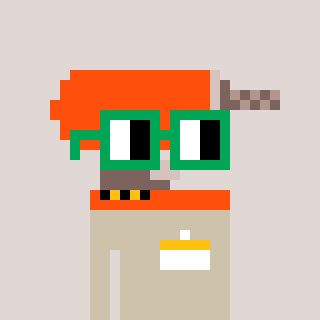
a pixel art character with square green glasses, a drill-shaped head and a bege-colored body on a warm background